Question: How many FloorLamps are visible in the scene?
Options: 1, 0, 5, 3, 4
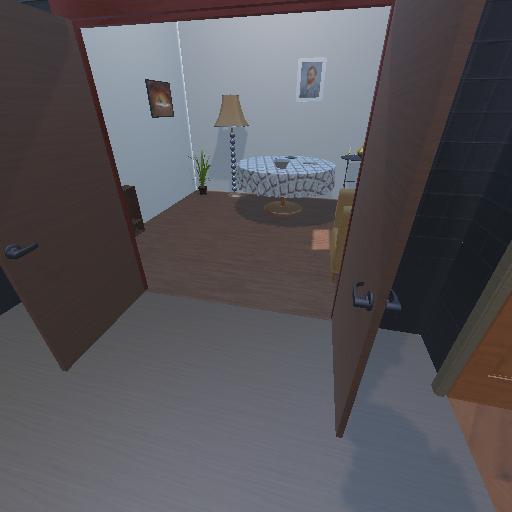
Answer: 1